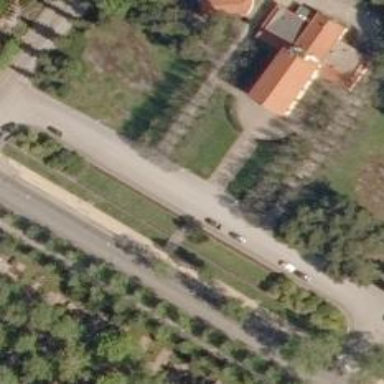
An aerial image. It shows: Footway along the road.